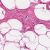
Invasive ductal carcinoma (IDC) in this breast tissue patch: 0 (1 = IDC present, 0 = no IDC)